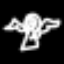
Label: angel